Interaction volume radius: 5 \u00c5
Interaction volume height: 20 \u00c5
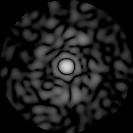
Disorder parameter: 0.8684